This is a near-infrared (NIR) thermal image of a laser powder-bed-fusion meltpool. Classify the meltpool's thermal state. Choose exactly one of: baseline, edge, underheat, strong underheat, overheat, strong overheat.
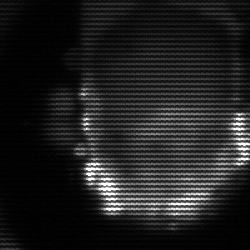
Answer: baseline